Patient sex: M
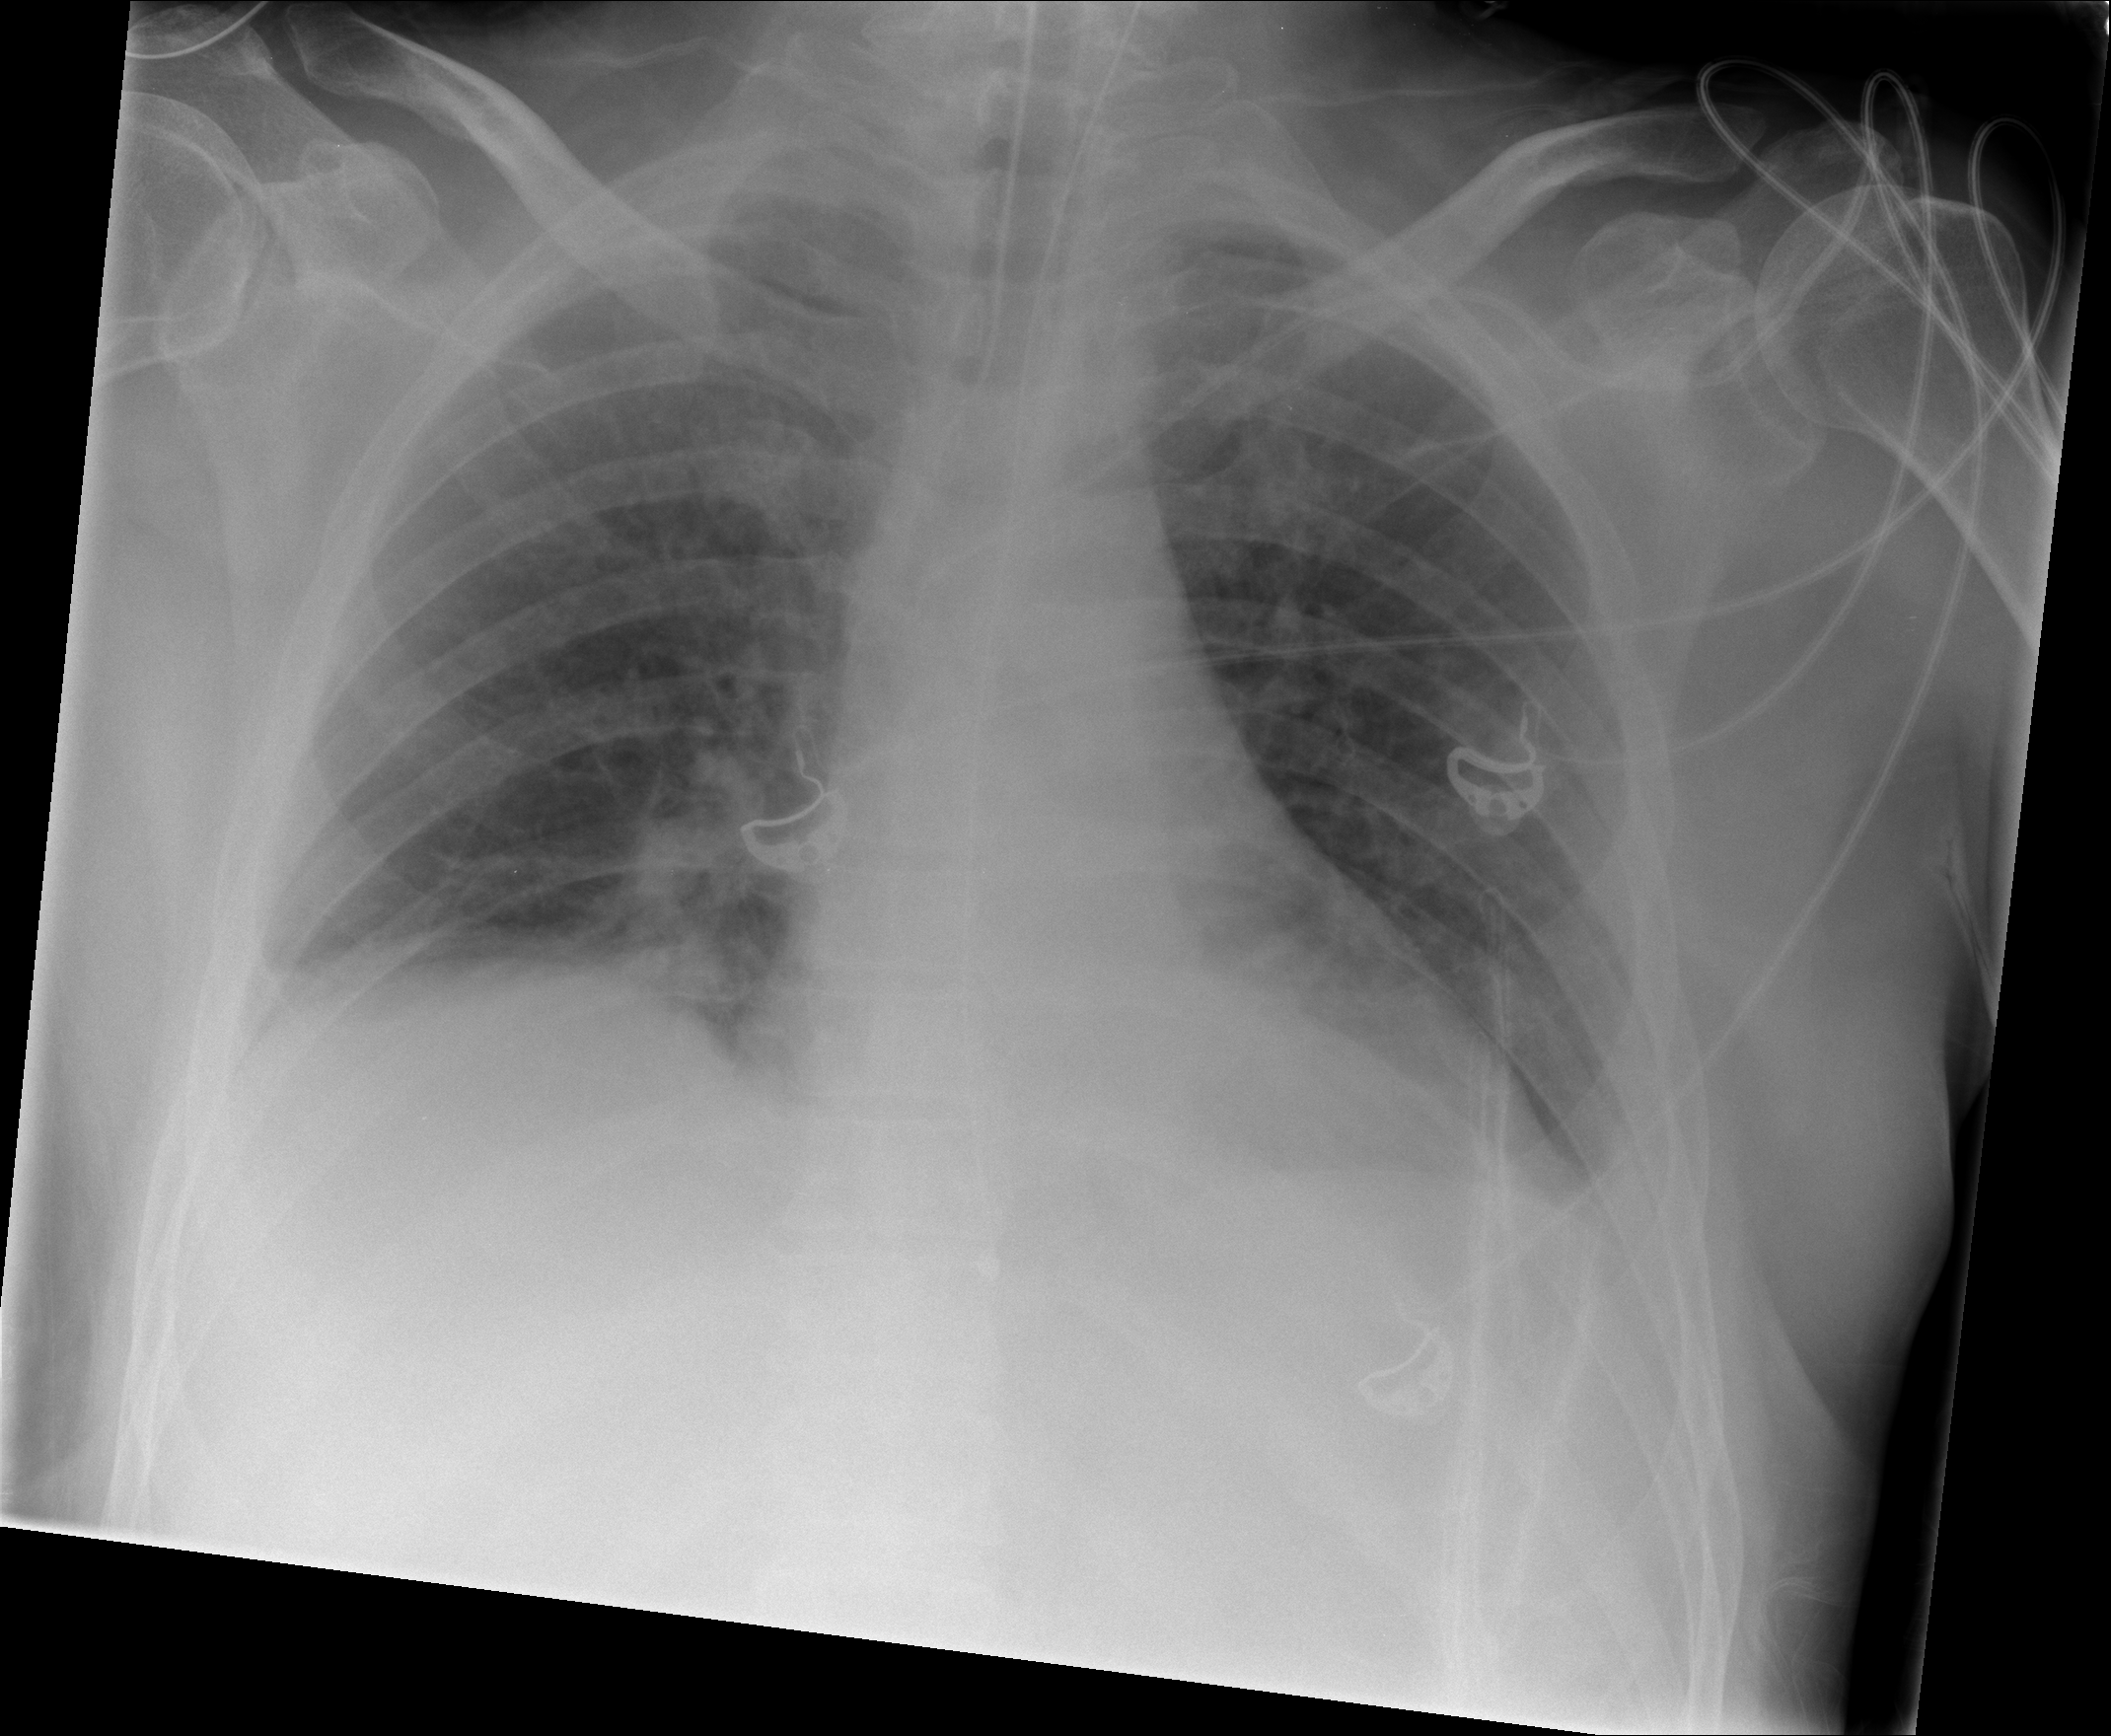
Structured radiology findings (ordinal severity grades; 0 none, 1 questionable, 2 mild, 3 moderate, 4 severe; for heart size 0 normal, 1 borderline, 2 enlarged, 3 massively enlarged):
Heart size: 0
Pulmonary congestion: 0
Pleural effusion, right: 2
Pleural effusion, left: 0
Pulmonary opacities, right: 2
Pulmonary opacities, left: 0
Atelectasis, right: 2
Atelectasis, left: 2